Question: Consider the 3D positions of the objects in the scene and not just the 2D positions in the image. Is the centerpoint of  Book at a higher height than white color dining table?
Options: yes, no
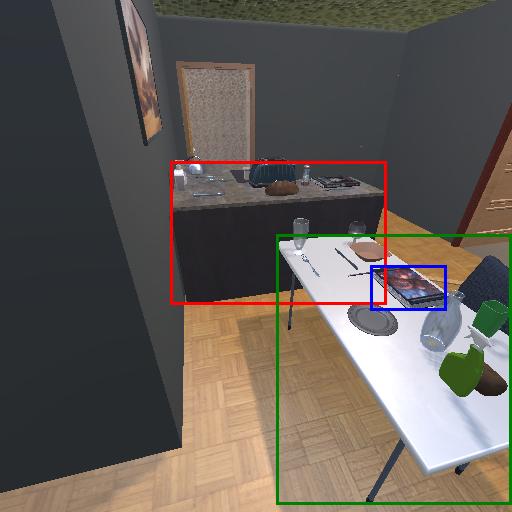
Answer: yes